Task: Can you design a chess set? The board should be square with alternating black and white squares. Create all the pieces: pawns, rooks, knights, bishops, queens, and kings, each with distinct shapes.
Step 1322:
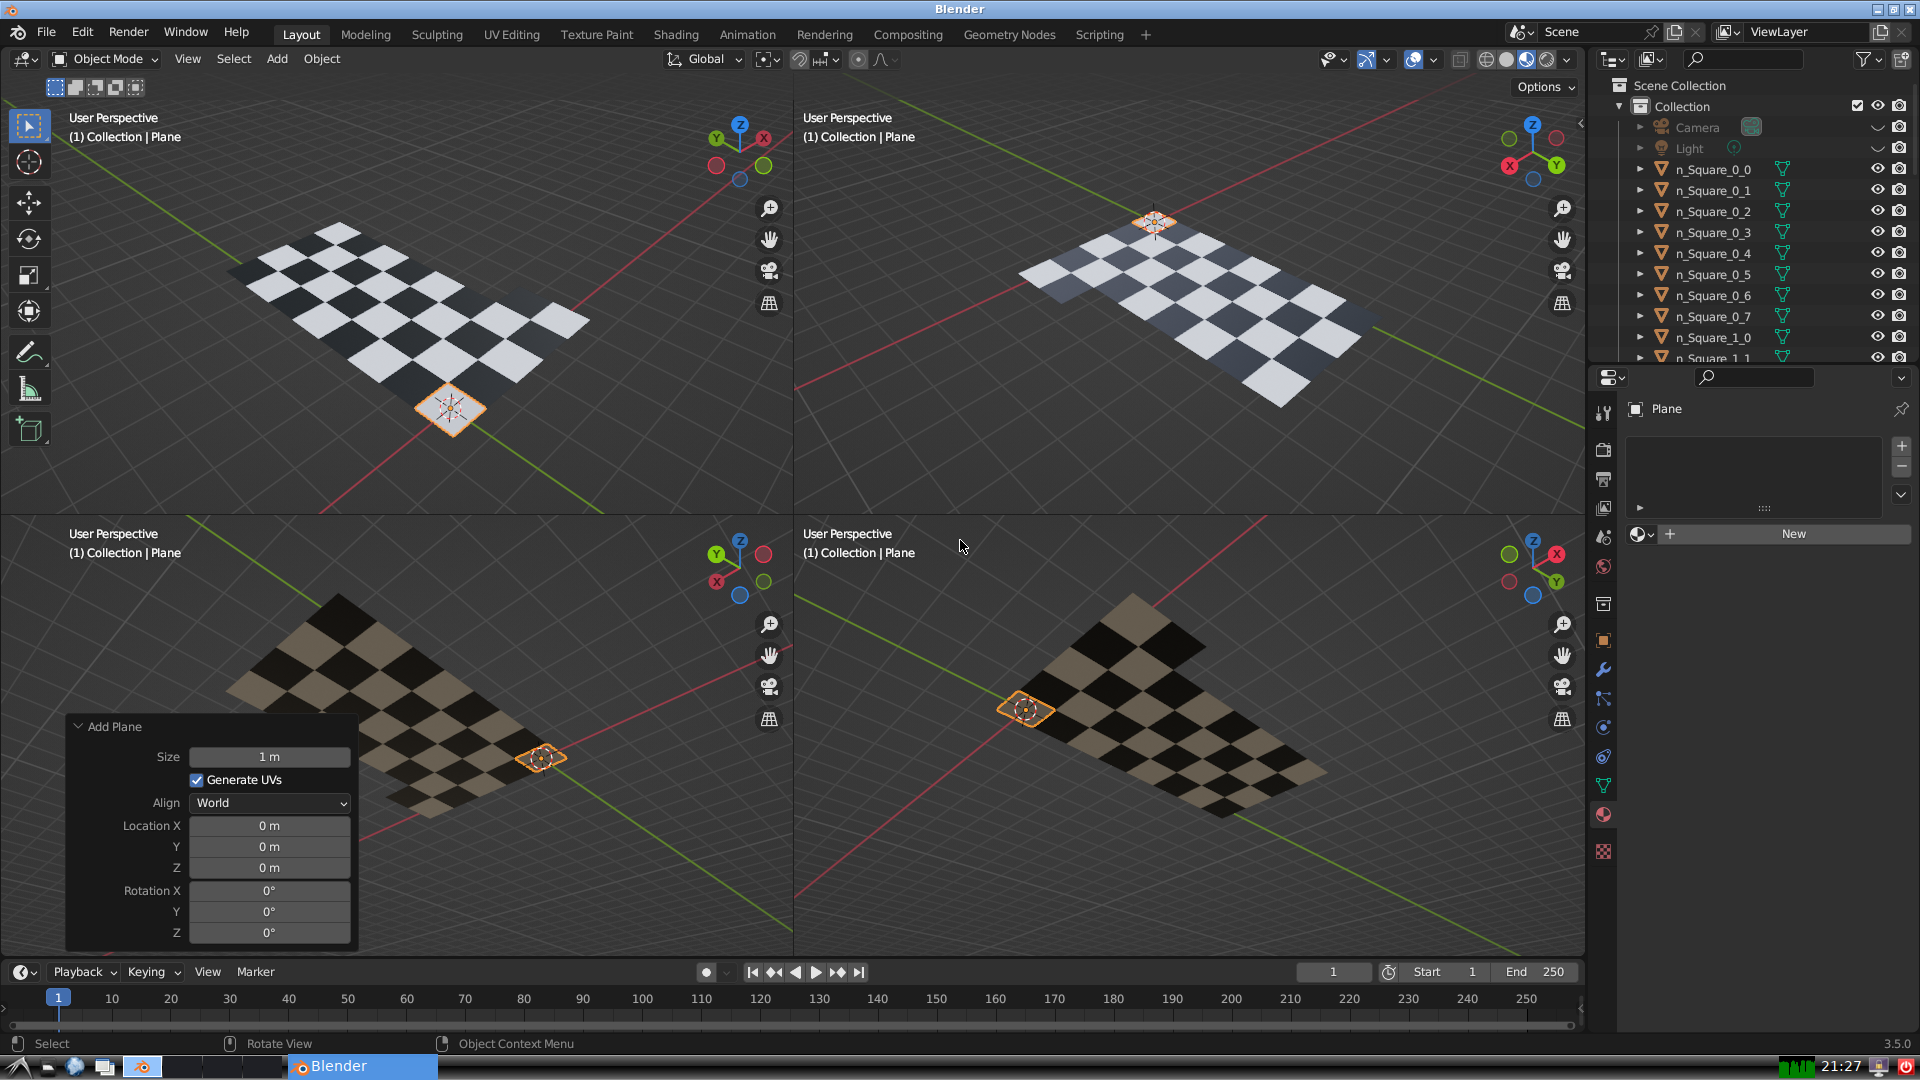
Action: {"mouse_move": [270, 826]}